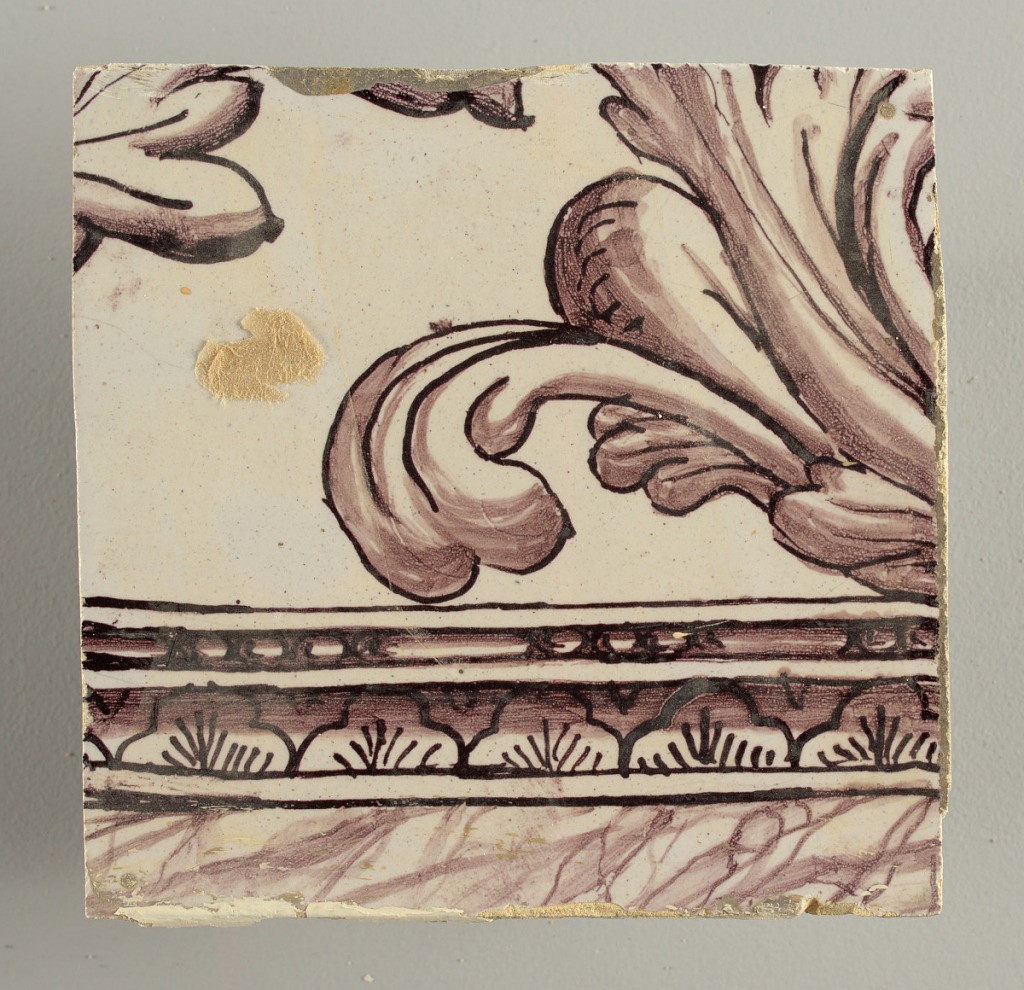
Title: Wall facing
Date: ca. 1725
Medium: tin-glazed earthenware, underglaze
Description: Two vertical rectangles, twenty-three tiles high.  A) Nine tiles wide at top; seven tiles wide at bottom.  B) Ten and one-half tiles wide.

Arabesque design of foliage.  A) with centered figure of Justice under a canopy.  B) with centered urn.